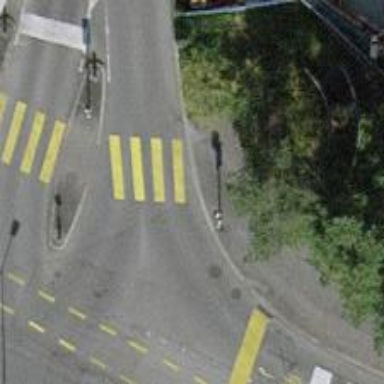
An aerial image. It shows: Road crossing with traffic signals and central island.